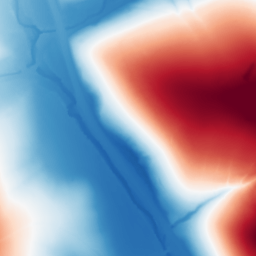
Category: trend_removal
Decomposition family: polynomial
Decomposition parameters: degree: 2
Upsampling method: bilinear
Upsampling parameters: scale: 8
Upsampling scale: 8